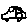
Label: car